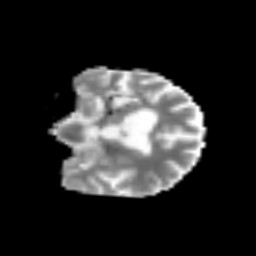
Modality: MD
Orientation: coronal
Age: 51
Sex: female
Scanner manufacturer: siemens
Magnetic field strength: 3 T
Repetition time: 3.2 s
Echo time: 0.081 s